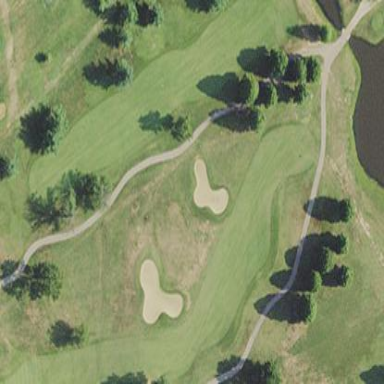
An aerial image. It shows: Golf fairway in the image.